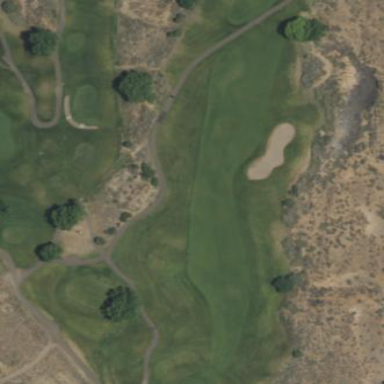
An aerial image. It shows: Golf rough area.